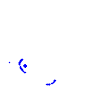
Particle: kaon